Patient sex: M
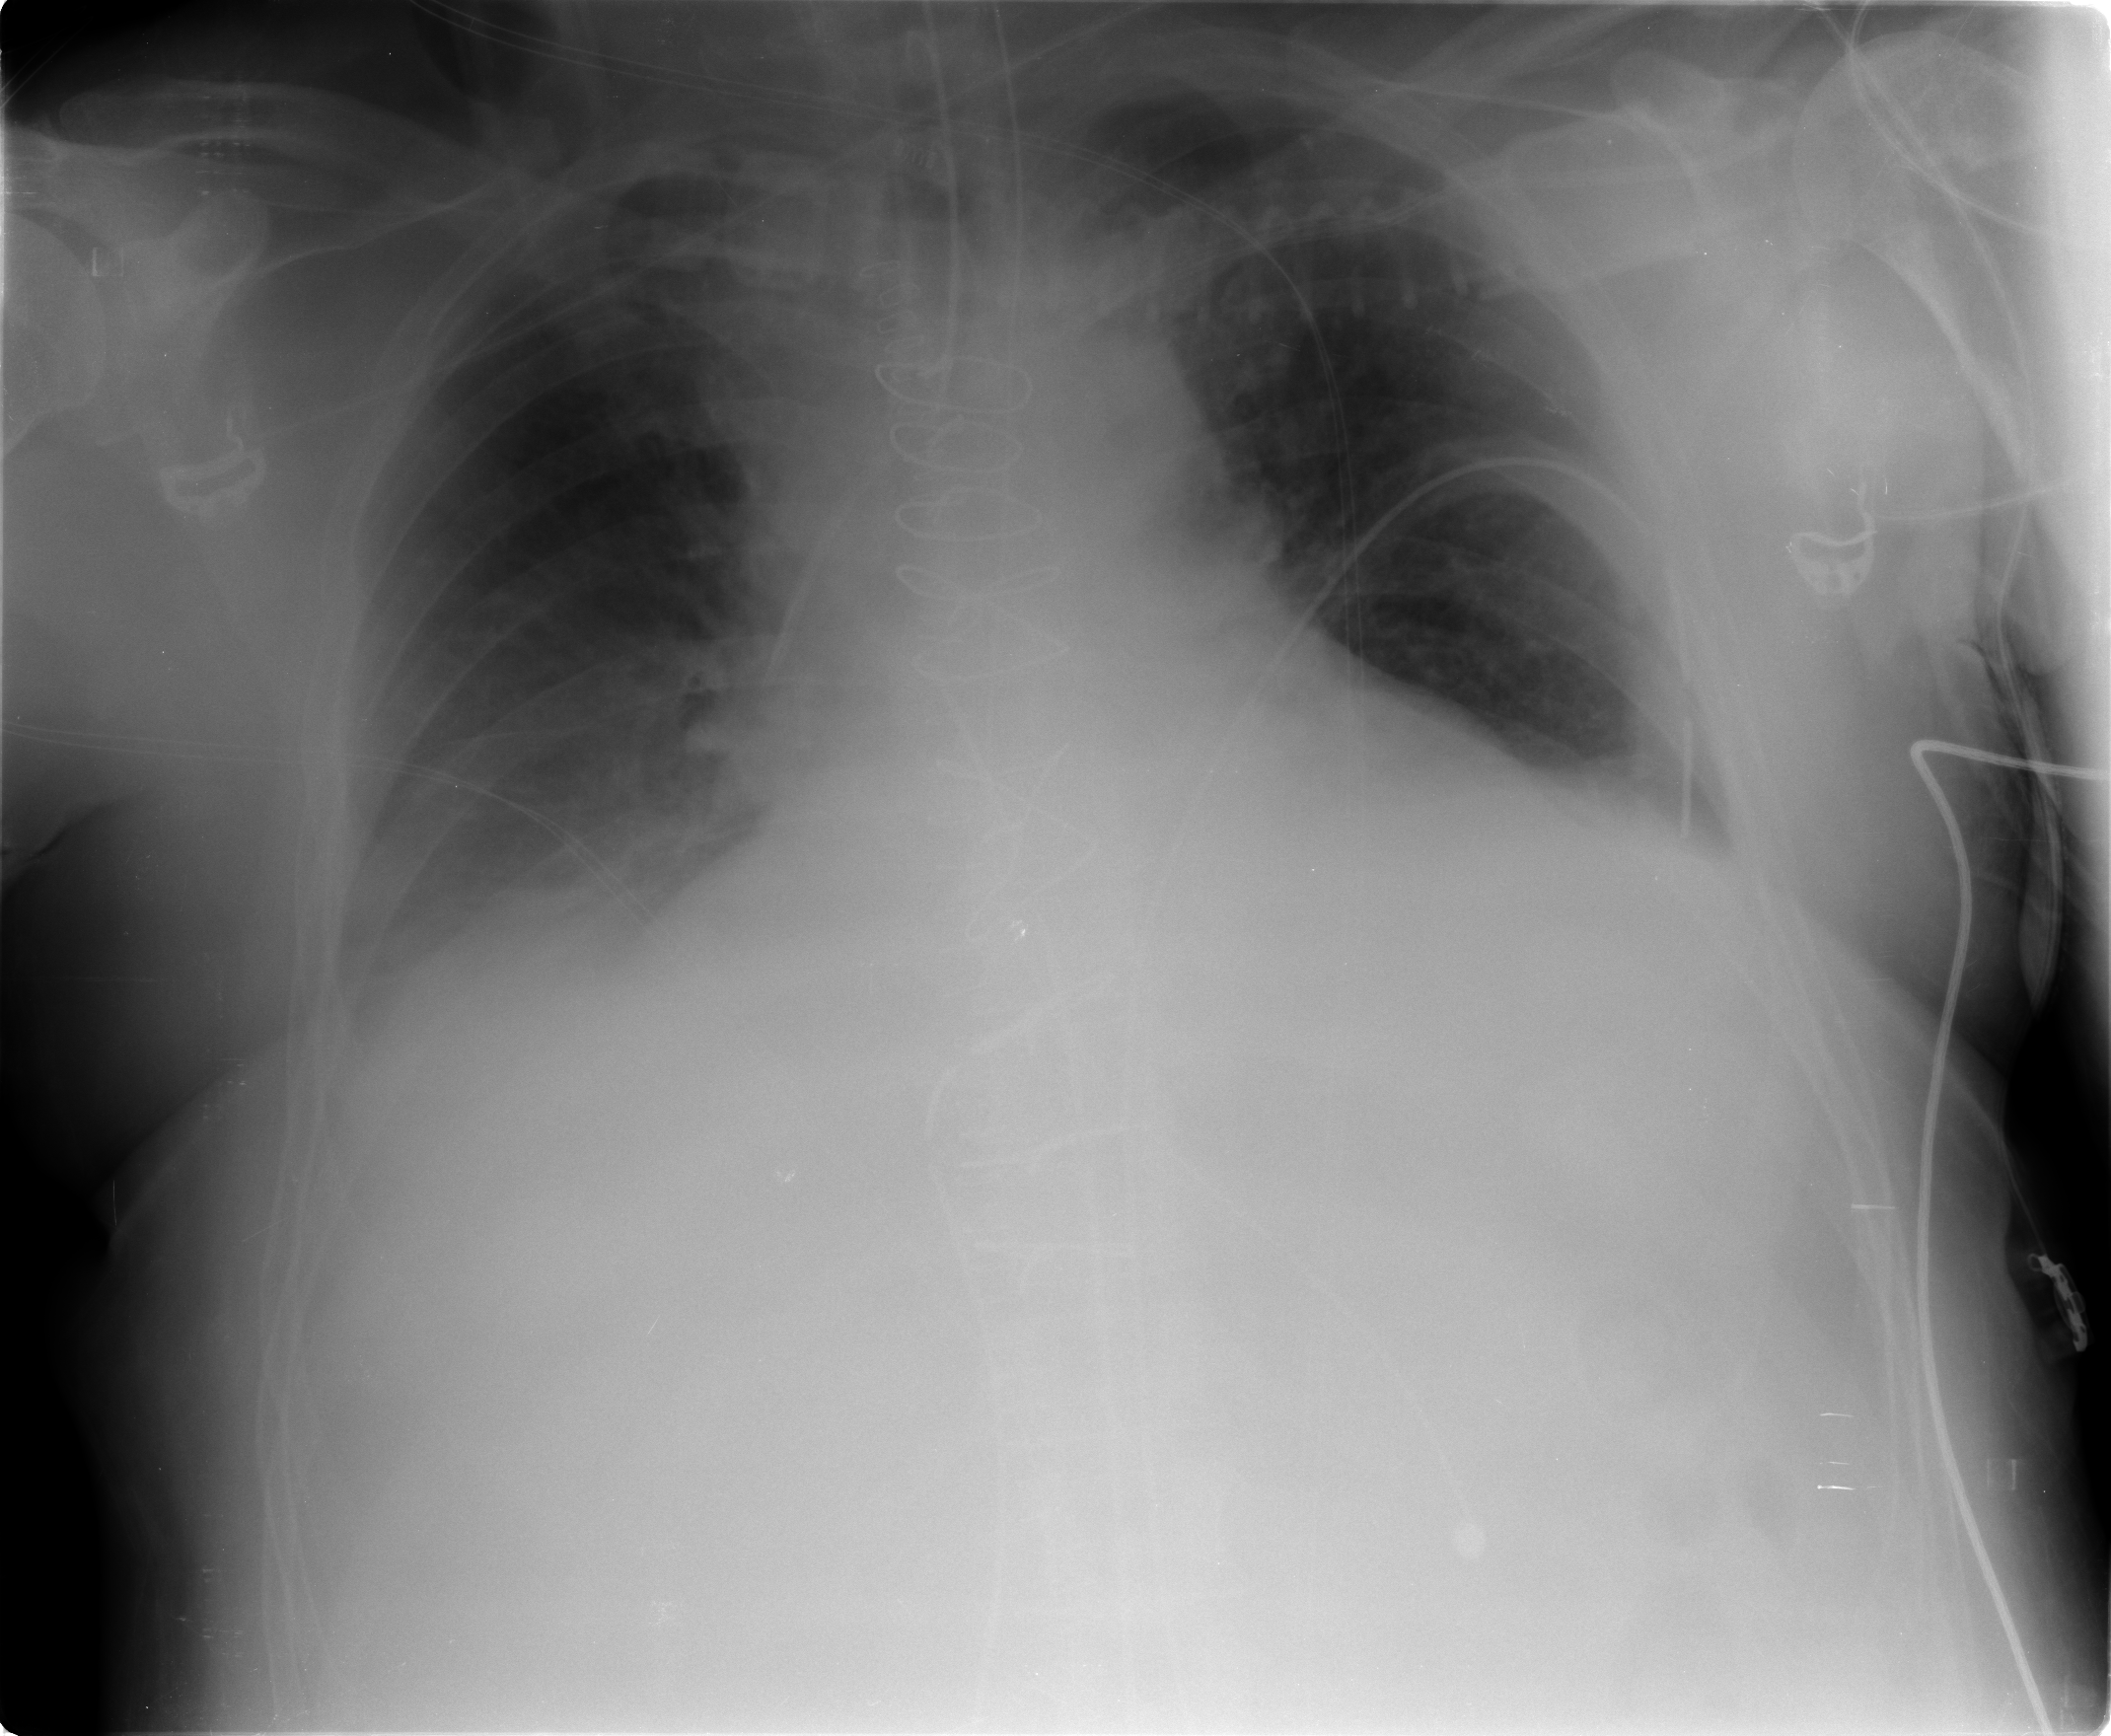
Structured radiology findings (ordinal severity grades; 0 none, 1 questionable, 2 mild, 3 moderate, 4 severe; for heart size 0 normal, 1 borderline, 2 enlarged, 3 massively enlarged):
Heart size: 3
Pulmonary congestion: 2
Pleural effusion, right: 2
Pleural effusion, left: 2
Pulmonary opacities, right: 2
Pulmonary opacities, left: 0
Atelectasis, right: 2
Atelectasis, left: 1